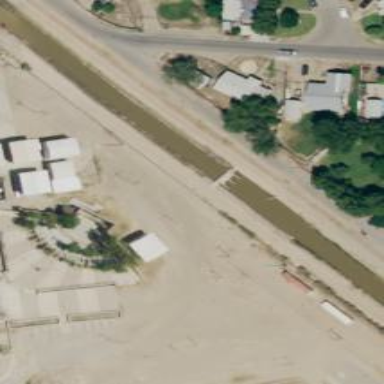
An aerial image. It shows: Canal.